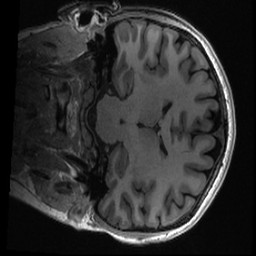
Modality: T1w
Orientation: coronal
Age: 24
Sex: female